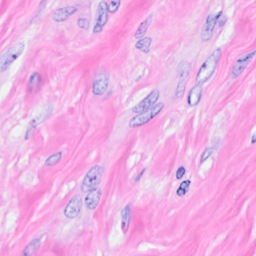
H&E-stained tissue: Breast